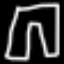
Label: pants